This plot shows a bearing's acceleration signal over time (raw waveform). Determine the bearing's health state. Answer with exactly one of: normal, inner_race, outer_race, ball.
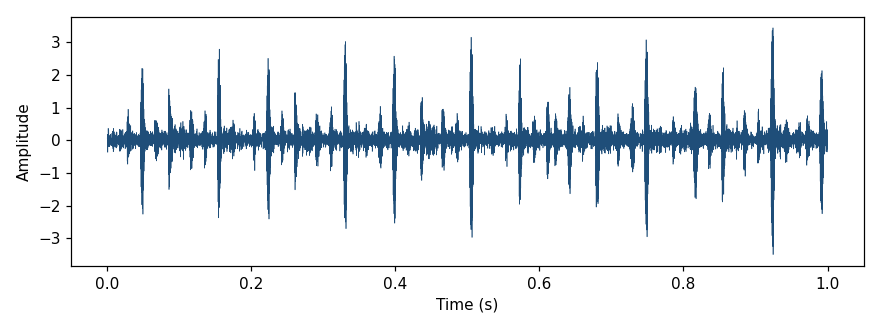
Answer: outer_race